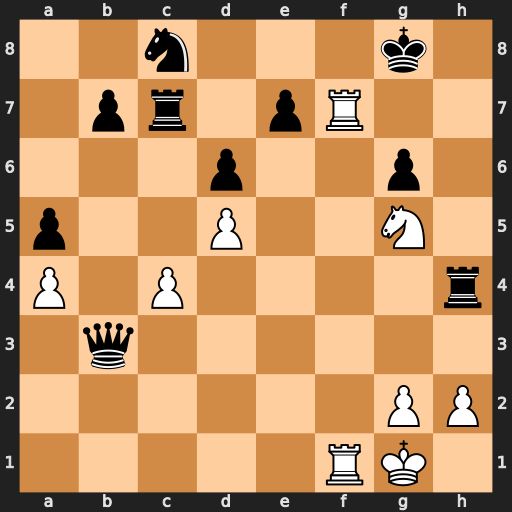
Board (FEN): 2n3k1/1pr1pR2/3p2p1/p2P2N1/P1P4r/1q6/6PP/5RK1
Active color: w
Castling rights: -
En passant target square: -
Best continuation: Rf8+ Kg7 Ne6+ Kh7 R1f7+ Kh6 Rh8#